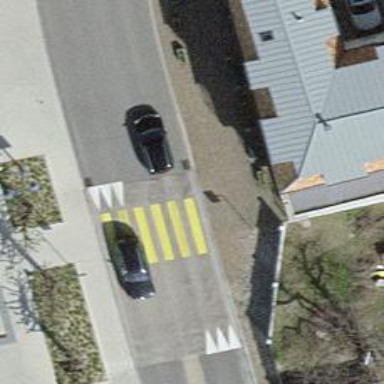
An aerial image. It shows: Pedestrian crossing with zebra markings on the footway.